Aerial crown-view tile of a tropical tree (Barro Colorado Island, Panama), acquired 20240918:
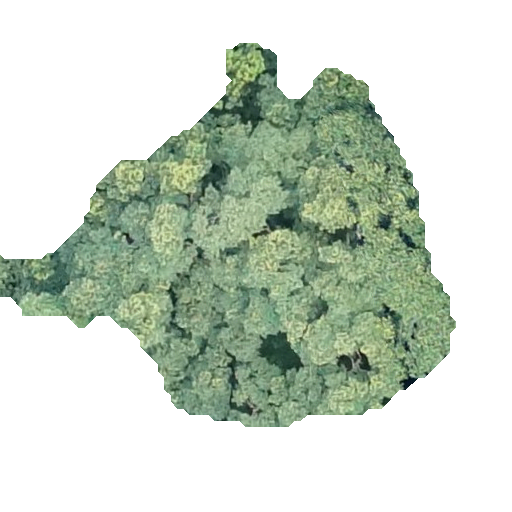
Species: Luehea seemannii
GBIF accepted scientific name: Luehea seemannii
Crown area: 159.484 m²